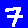
Digit: 7